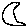
Label: moon